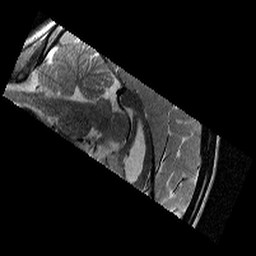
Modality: T2w
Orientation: sagittal
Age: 11
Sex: male
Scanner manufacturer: siemens
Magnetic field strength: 3 T
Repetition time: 9.23 s
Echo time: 0.067 s